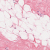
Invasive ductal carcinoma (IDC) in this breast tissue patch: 0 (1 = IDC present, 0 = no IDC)